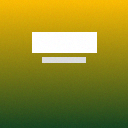
Screen state: on